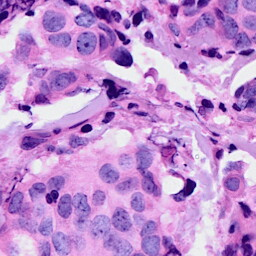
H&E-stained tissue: Breast